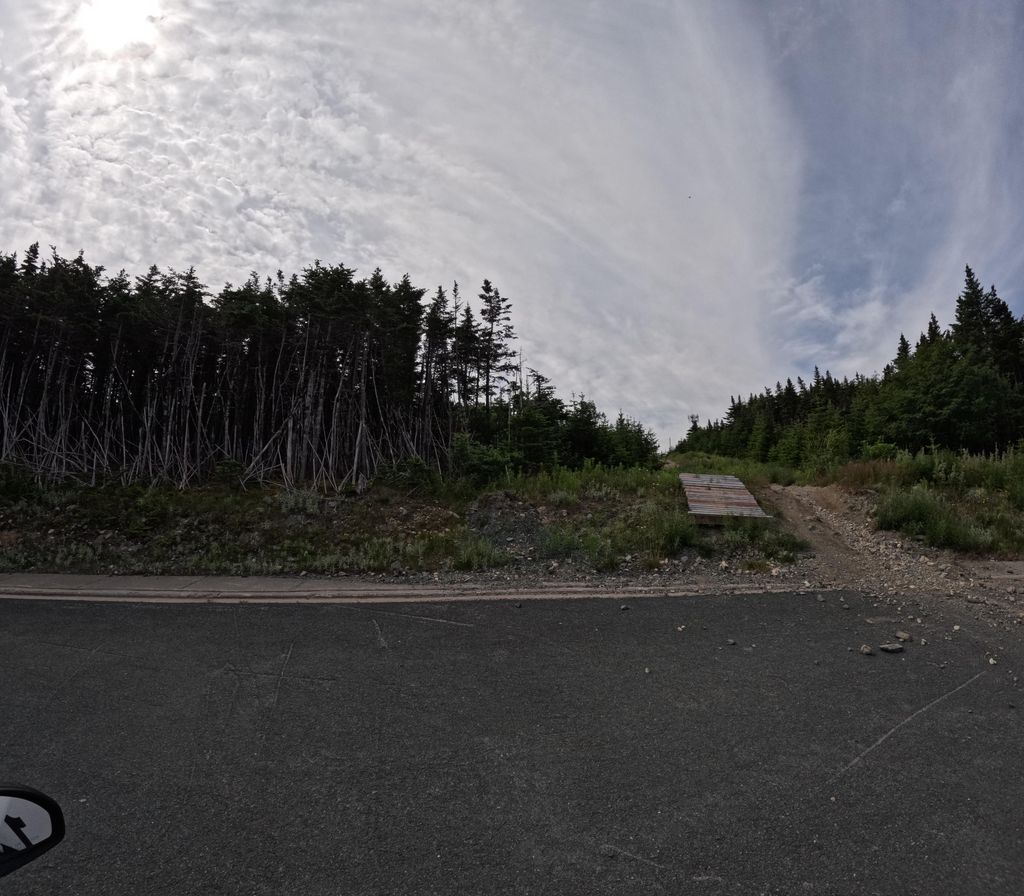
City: st_johns